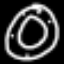
Label: donut